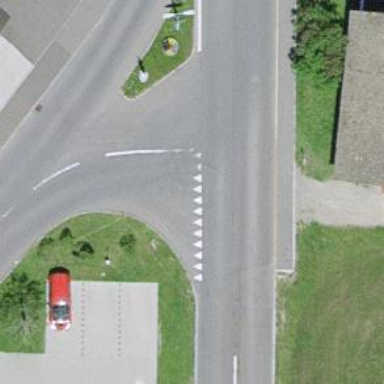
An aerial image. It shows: Road with "give way" sign.